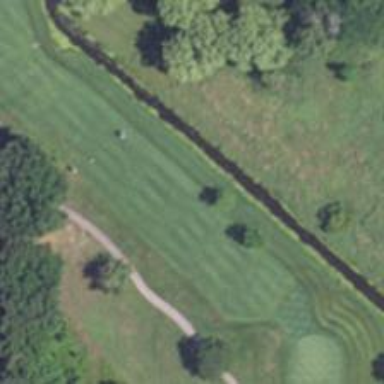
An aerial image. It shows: View of golf hole.